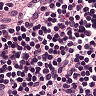
Metastatic tissue present: no